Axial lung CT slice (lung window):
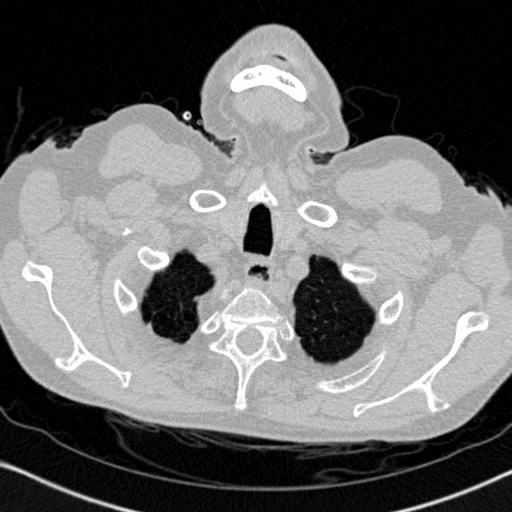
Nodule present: no